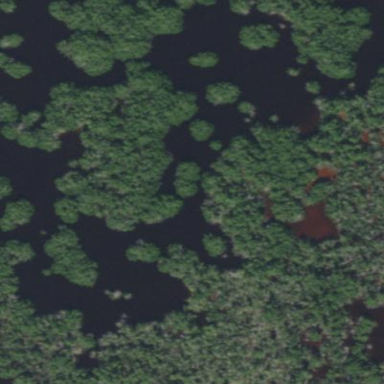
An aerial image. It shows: Rich mangrove swamp wetland filled with Mangrove plants.